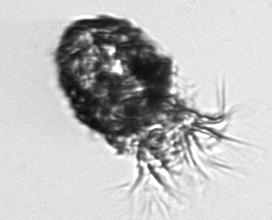
Label: Stenosemella_pacifica